Question: How to know which item is currently selected in the Combo Box Popup. So that the Combo Box can be updated while the navigation happens inside the Popup.
Need to update it though the Combo Box's popup is still open. Like the below image,

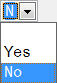
Answer: Try set <URL> to 'True'for ComboBox like this:
'''
<ComboBox IsEditable="True"
IsReadOnly="True"
SelectedIndex="0">
<ComboBoxItem>1</ComboBoxItem>
<ComboBoxItem>2</ComboBoxItem>
<ComboBoxItem>3</ComboBoxItem>
</ComboBox>
'''